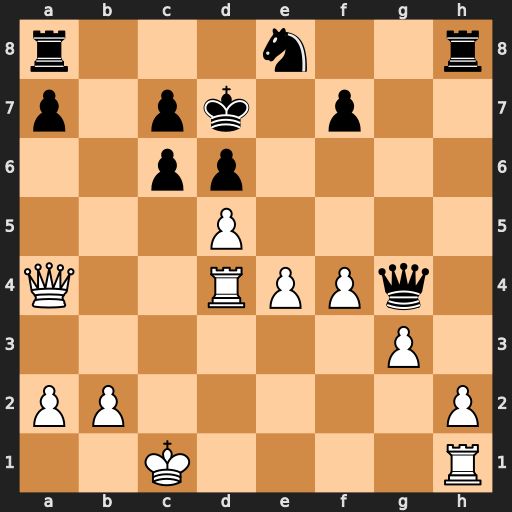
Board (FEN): r3n2r/p1pk1p2/2pp4/3P4/Q2RPPq1/6P1/PP5P/2K4R
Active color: w
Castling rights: -
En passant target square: -
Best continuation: Qxc6+ Ke7 Qxa8